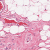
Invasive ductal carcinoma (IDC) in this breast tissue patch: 0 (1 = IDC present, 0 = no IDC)